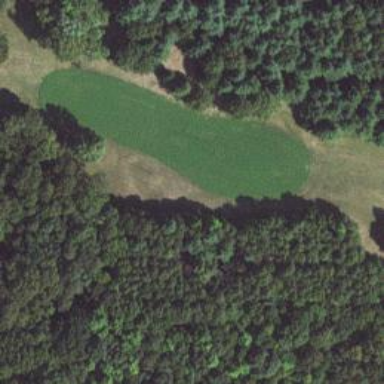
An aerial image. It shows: Golf fairway surrounded by grass.